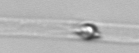
Label: Dactyliosolen_blavyanus